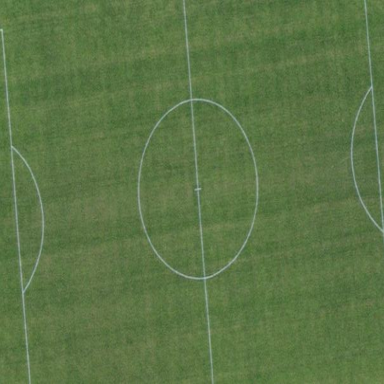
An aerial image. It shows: Soccer pitch with grass surface for leisure land.